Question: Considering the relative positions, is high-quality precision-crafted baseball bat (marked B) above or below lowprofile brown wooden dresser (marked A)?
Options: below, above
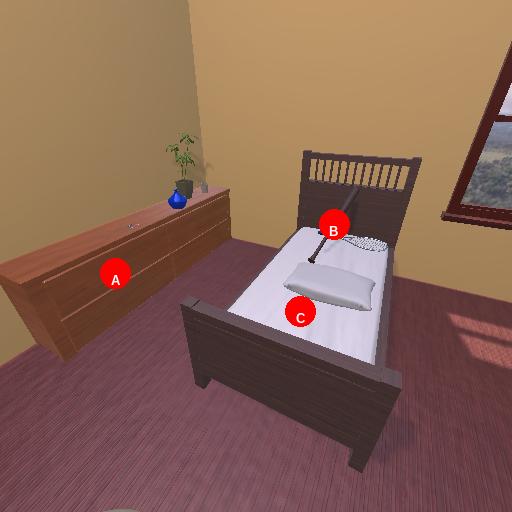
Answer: below